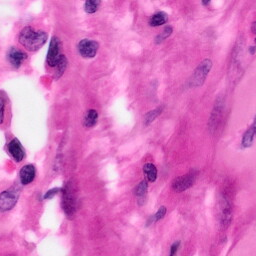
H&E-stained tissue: Pancreatic